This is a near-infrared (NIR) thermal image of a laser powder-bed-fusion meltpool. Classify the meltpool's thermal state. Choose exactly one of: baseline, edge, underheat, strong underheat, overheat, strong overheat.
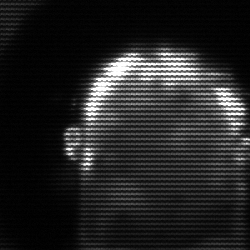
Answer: baseline